Question: I have made an 'if... else' loop that's logically correct (I think), but still it calls a block of code even if I enter "N," which stands for a no.
Here's my code:
'''
print "
"
def reversal
puts "Hello! Let's reverse your name! (Avoid capitals!)
"
name = gets.chomp
puts "YOUR REVERSED NAME IS!!
"+name.reverse+"
(Press enter to continue)"
input = gets.chomp
print "So, did you like it? Y or N!
"
feedback = gets.chomp
end
reversal
if feedback = "Y" || feedback = "y" || feedback = "Yes" || feedback = "YES" || feedback = "yes"
puts "Cool! Would you like to try again? Y or N!
"
nestedfeedback = gets.chomp
if nestedfeedback = "Y" || nestedfeedback = "y" || nestedfeedback = "Yes" || nestedfeedback = "yes" || nestedfeedback = "YES"
reversal
end
else
puts "I'm sorry for that..."
end
'''
And I'm attaching a picture of what happens here (I'm entering N, but the code block/method is called anyway):

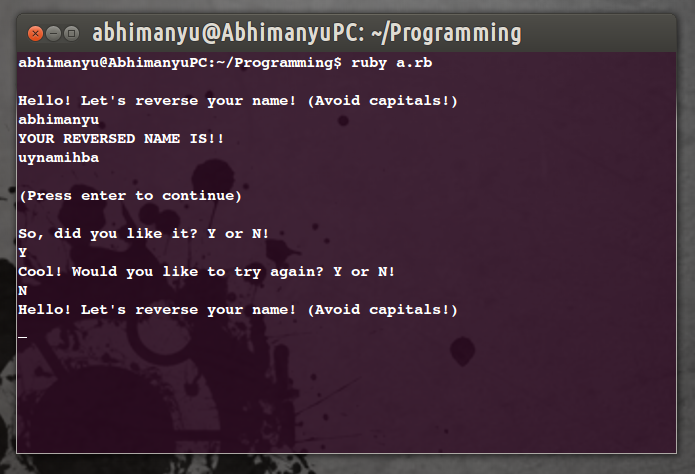
Answer: 'feedback=gets.chomp' will define a local variable, only visible inside 'reversal'. When you test it outside 'reversal', it would be 'nil', since it has not been defined in that context.
Also, 'if feedback="Y"...' will 'feedback' to be '"Y"', not test if it is. Since '"Y"' and all the other varieties are all truthy, the 'if' will always succeed.
Among many things you can do is:
- Use the fact that 'feedback' is a return value from 'reversal', and use this in the main code instead plain 'reversal':'''
feedback = reversal
'''
- Test your variables with '==' in the 'if'.